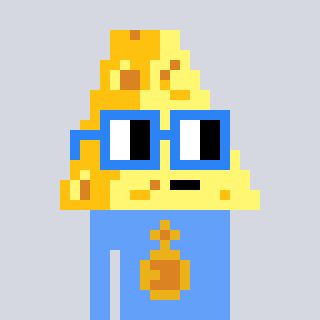
a pixel art character with square blue glasses, a cheese-shaped head and a blue-colored body on a cool background